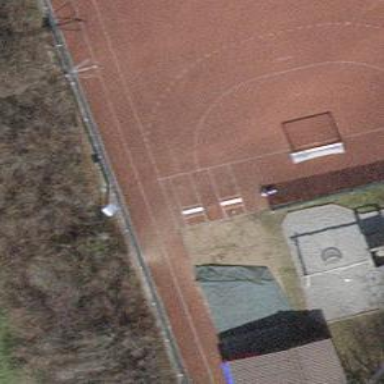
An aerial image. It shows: Tartan track designed for long jump sport on leisure land.